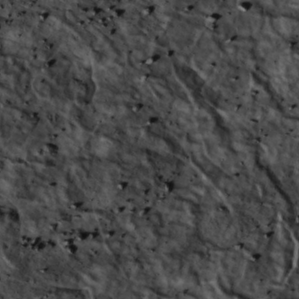
Label: non_frost